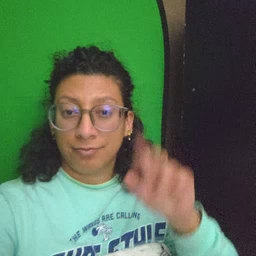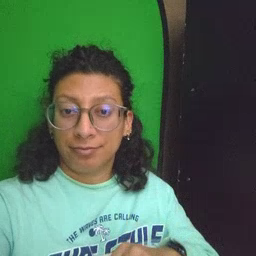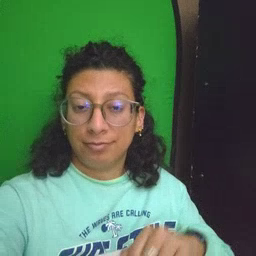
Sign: quiet